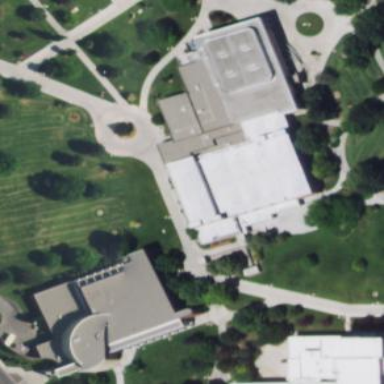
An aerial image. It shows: College building.